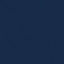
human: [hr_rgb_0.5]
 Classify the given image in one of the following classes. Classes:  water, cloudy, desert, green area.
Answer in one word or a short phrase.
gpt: water